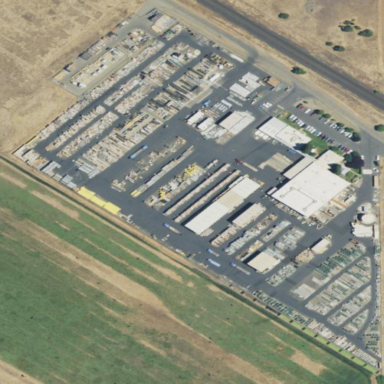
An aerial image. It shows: Industrial area.